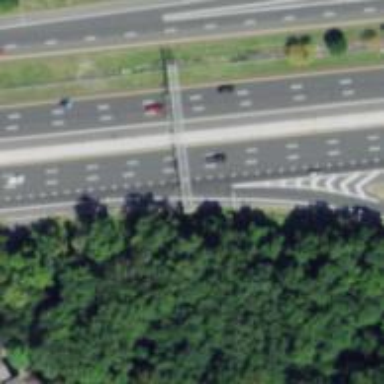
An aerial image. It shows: Motorway junction.